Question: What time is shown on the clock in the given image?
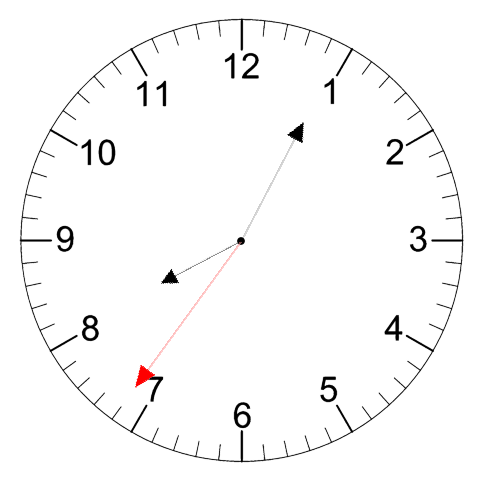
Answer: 08:04:36